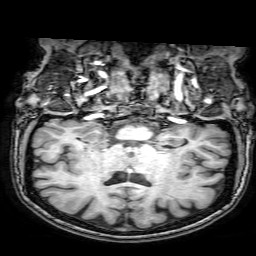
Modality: T1w
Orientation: sagittal
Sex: female
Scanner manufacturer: philips
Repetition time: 0.008203 s
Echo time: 0.00378 s